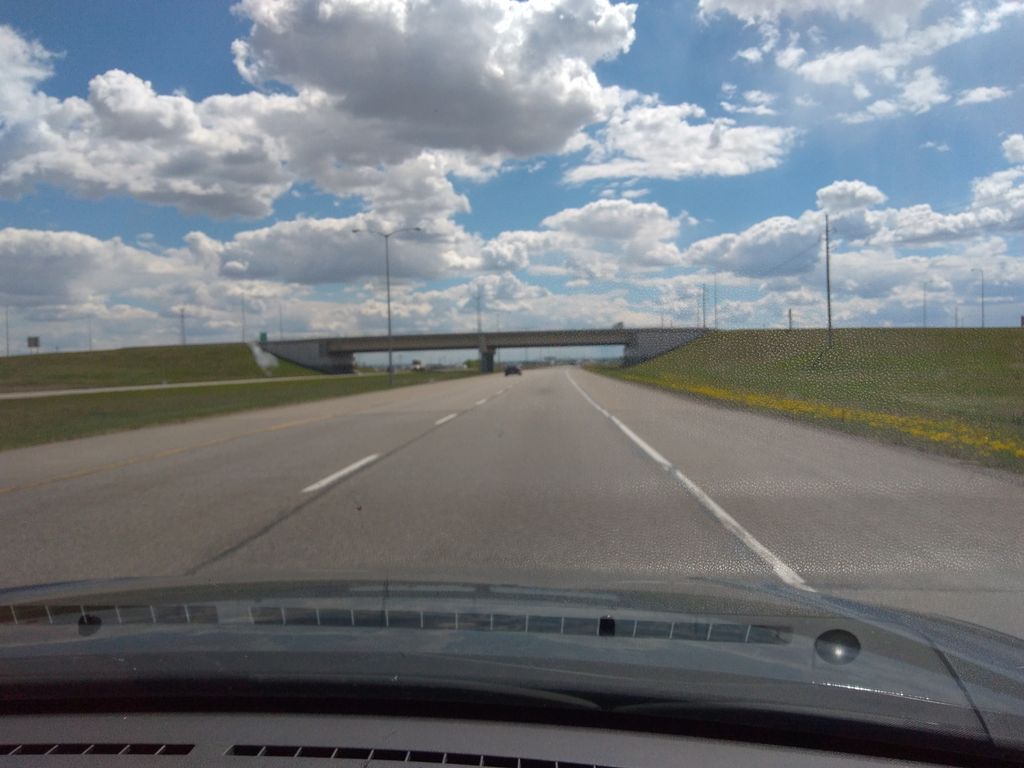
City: calgary